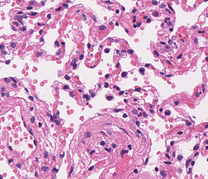
Tumor epithelial tissue: no
Tumor-associated stroma tissue: no
Normal tissue: yes